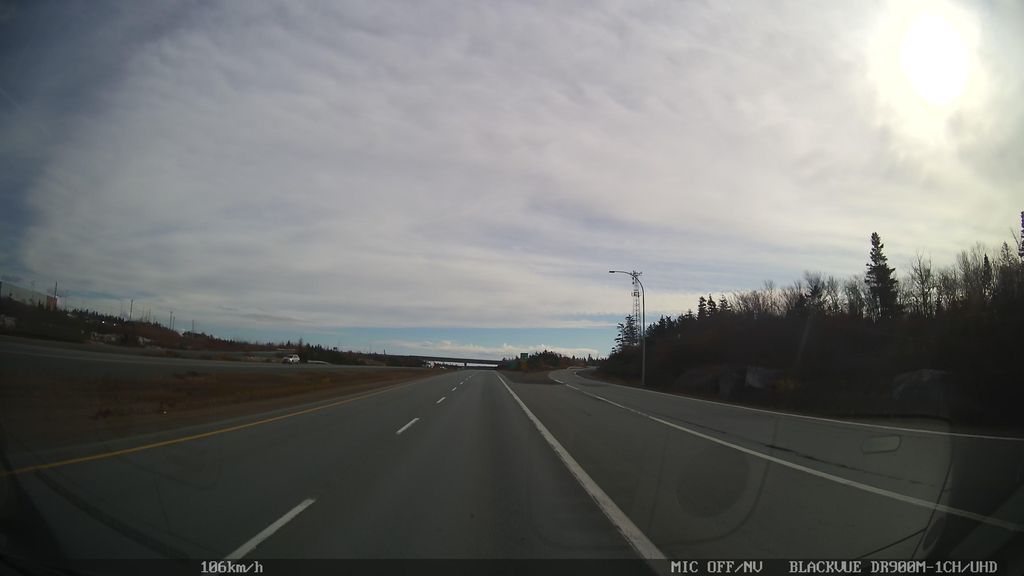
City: halifax